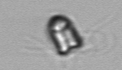
Label: Pyramimonas_morphotype1